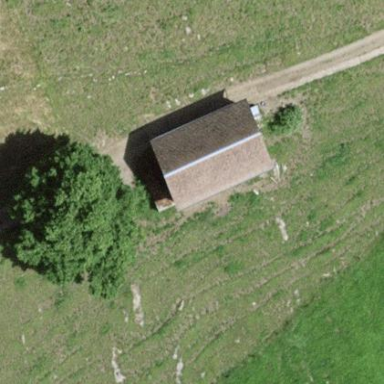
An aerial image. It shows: Farm auxiliary building with gabled roof.